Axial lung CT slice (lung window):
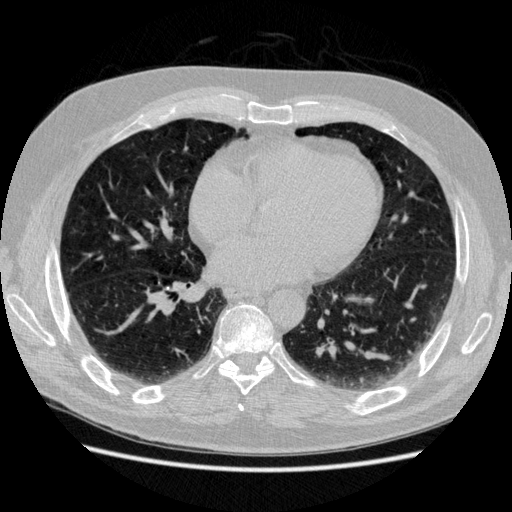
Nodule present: no